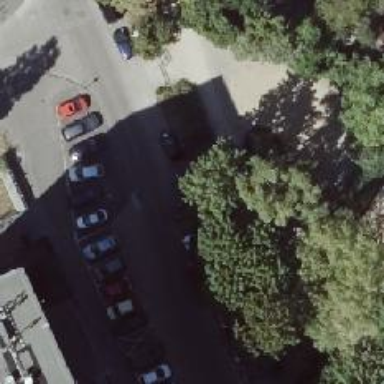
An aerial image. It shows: There is parking obstacle present in the area.